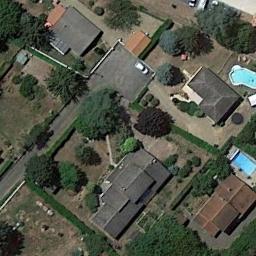
Label: residential